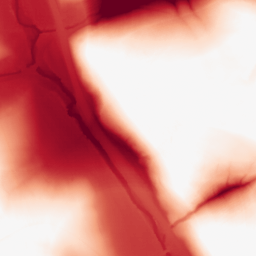
Category: morphological
Decomposition family: tophat
Decomposition parameters: size: 100
mode: black
Upsampling method: sinc_hamming
Upsampling parameters: scale: 2
kernel_size: 8
Upsampling scale: 2